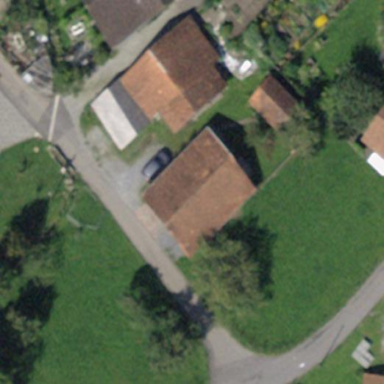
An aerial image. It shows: Rural barn.